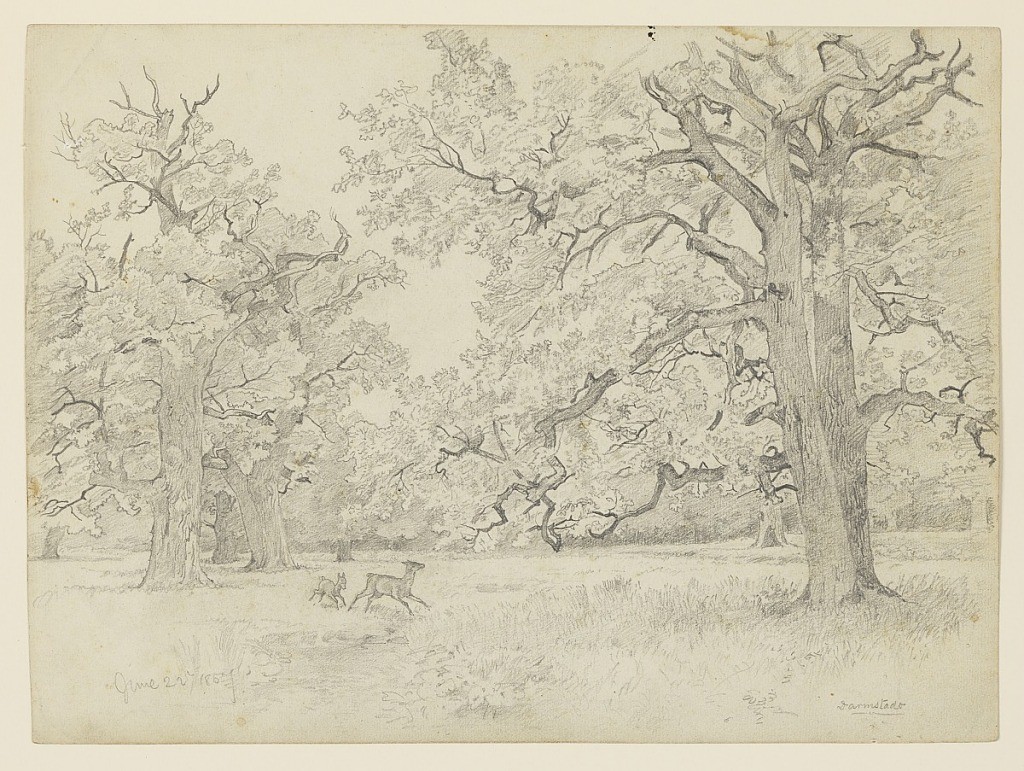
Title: Landscape, Darmstadt, Germany
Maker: William Trost Richards, American, 1833–1905
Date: June 22, 1867
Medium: Graphite on paper
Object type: Drawing
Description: Sketch of a doe and a fawn in a wooded meadow.